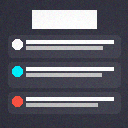
Screen state: on